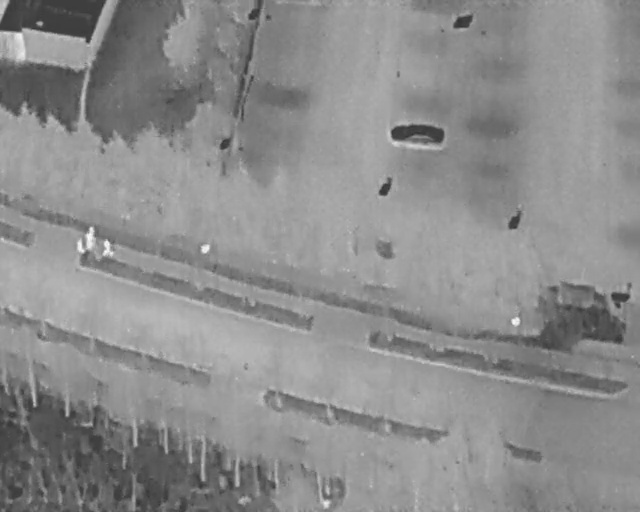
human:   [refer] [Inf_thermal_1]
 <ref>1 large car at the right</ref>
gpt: <box>[[86, 52, 95, 70, 2]]</box>

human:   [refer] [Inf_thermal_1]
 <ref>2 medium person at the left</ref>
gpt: <box>[[15, 47, 18, 49, 2], [12, 45, 15, 46, 2]]</box>

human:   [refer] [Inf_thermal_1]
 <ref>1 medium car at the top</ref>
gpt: <box>[[63, 21, 67, 31, 1]]</box>

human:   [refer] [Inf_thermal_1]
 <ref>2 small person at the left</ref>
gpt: <box>[[11, 47, 13, 49, 2], [12, 46, 15, 48, 2]]</box>